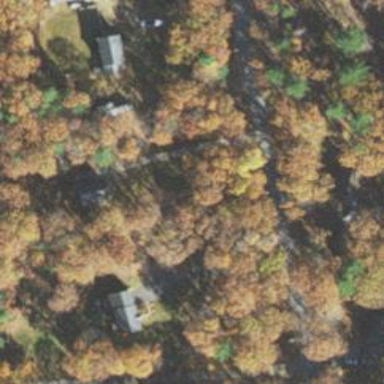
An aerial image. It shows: Driveway.